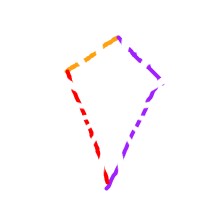
Shape: kite